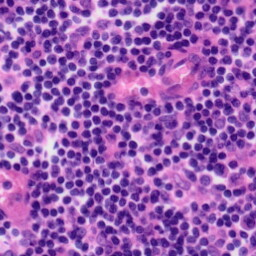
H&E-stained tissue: Tonsil